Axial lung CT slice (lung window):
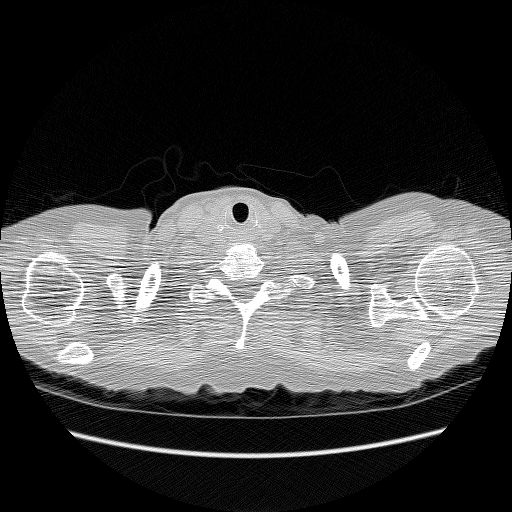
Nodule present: no